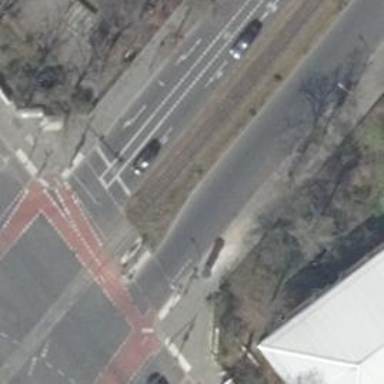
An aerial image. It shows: Footway located on traffic island.